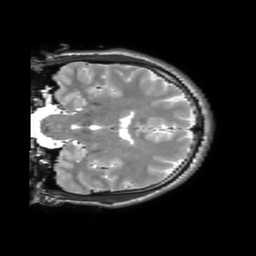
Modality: T2w
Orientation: coronal
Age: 21
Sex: male
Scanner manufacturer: philips
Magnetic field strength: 3 T
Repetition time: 3 s
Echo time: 0.08 s